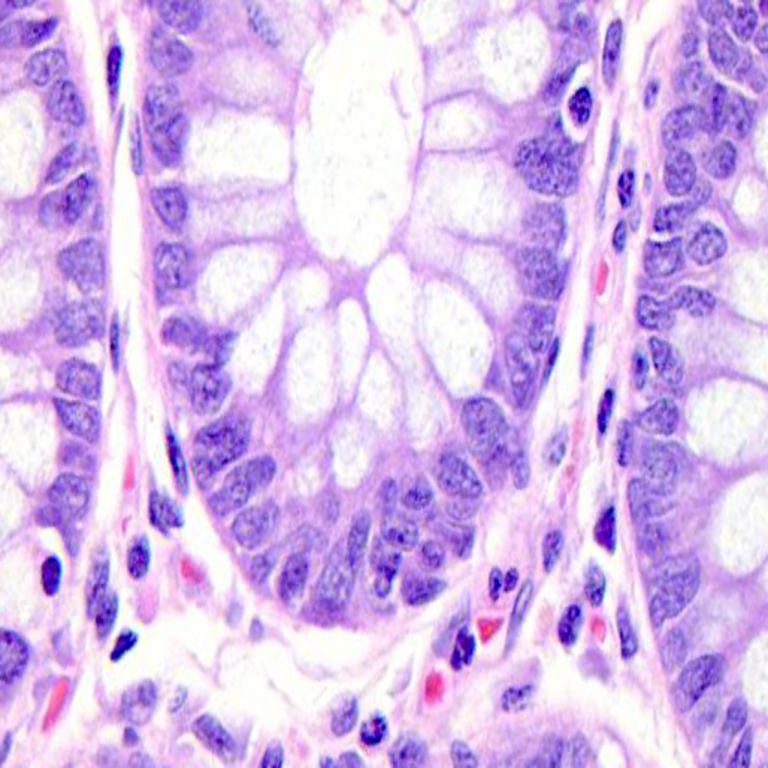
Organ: colon
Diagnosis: benign